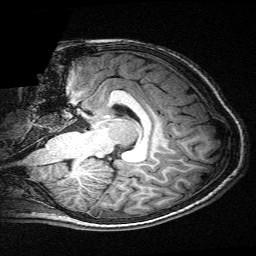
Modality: T1w
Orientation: sagittal
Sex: male
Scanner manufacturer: siemens
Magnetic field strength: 3 T
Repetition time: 2.3 s
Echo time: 0.00336 s